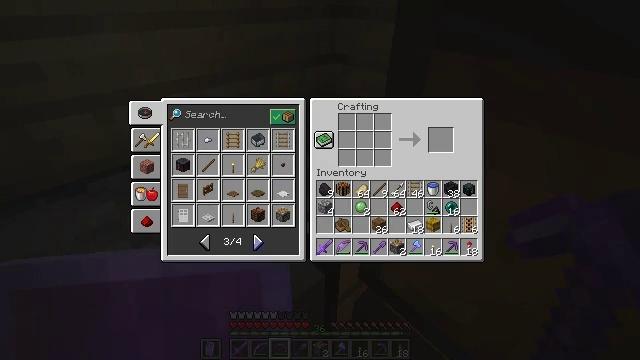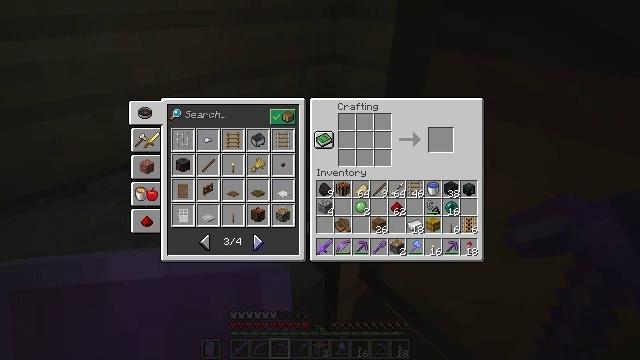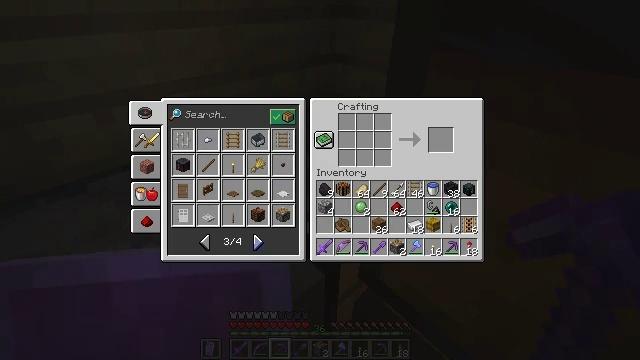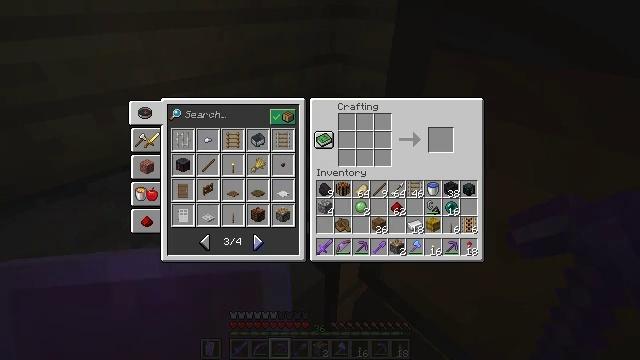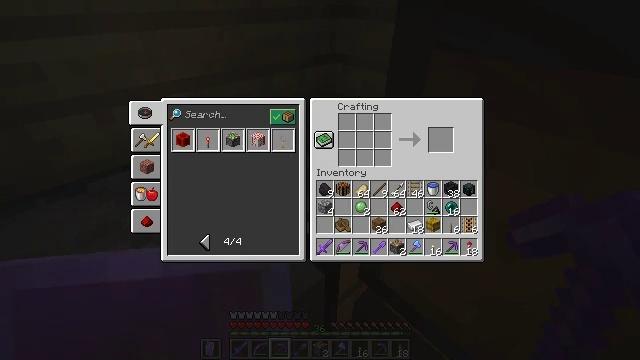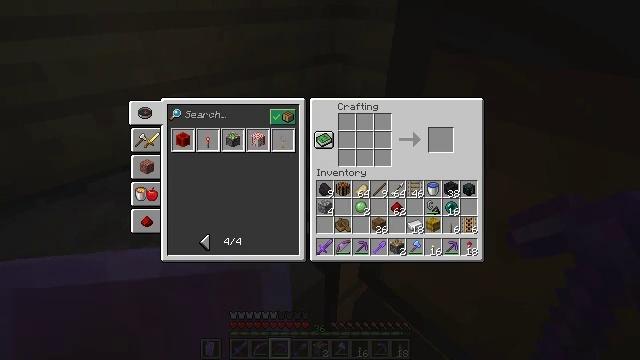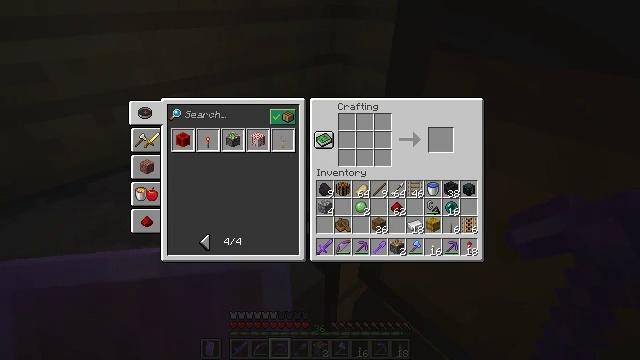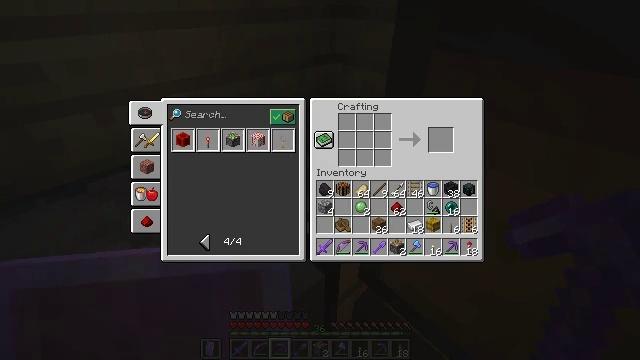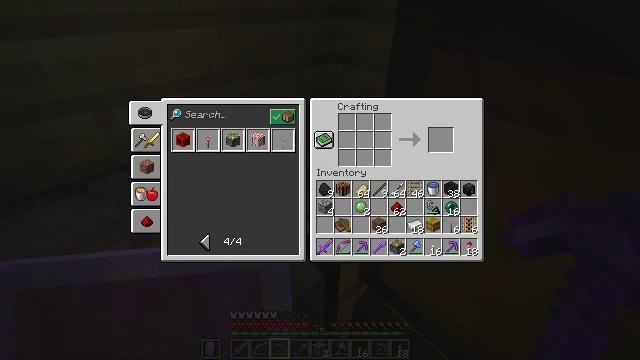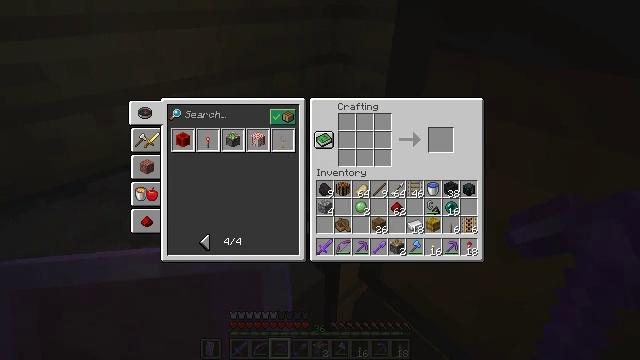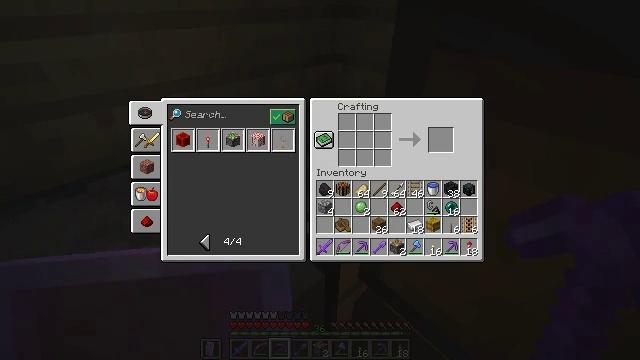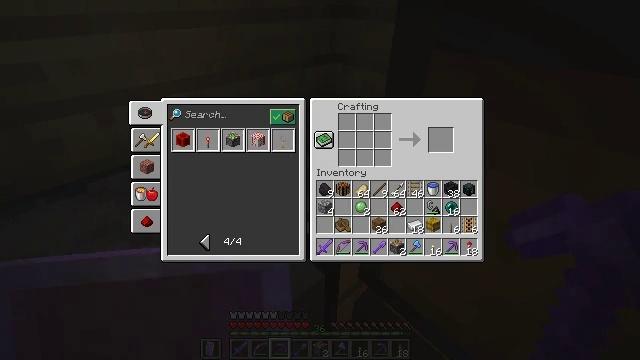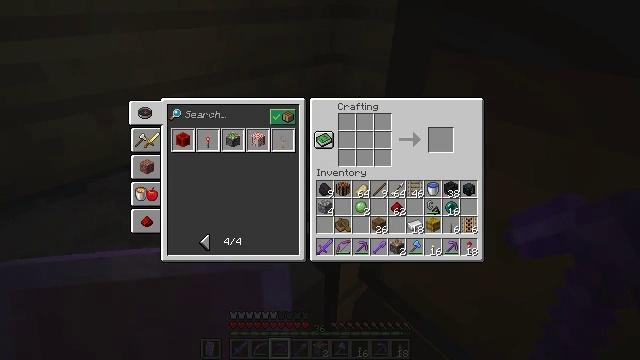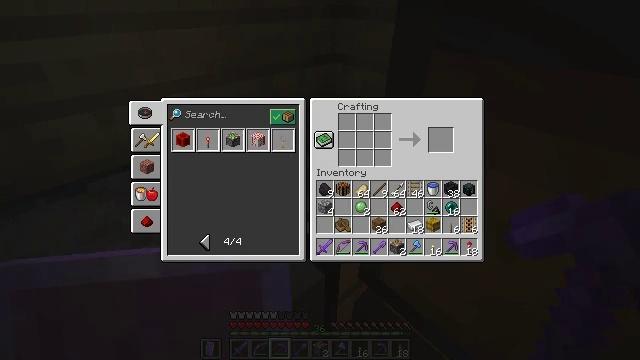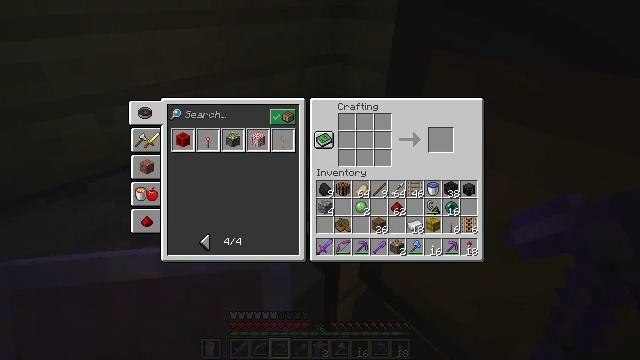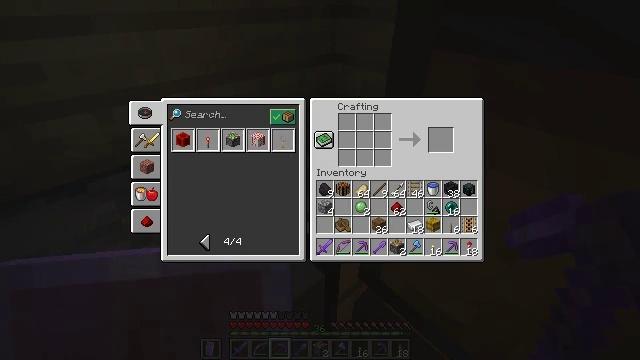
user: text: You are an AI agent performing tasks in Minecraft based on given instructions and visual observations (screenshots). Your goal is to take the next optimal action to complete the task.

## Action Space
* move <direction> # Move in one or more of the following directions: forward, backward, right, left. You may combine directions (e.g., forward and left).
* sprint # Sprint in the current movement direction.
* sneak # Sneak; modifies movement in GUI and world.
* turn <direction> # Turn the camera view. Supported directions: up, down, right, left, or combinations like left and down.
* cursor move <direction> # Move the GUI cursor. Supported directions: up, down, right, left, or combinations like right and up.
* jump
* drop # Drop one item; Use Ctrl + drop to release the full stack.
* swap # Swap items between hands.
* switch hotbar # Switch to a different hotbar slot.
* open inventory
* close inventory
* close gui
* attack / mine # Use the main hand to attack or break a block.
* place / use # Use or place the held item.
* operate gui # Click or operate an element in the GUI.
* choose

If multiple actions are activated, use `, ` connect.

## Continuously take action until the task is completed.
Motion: motion action
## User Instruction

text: Craft the sticky piston using slimeball and piston.
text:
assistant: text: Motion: no_op
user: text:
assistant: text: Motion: no_op
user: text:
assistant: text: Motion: no_op
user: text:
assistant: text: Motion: attack / mine
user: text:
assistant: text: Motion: attack / mine
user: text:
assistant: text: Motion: attack / mine
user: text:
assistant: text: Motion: no_op
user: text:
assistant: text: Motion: no_op
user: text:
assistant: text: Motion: no_op
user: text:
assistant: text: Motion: no_op
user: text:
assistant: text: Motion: no_op
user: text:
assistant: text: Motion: no_op
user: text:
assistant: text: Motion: no_op
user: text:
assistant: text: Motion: no_op
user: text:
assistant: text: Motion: turn up
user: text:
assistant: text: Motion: turn up
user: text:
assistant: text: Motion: turn up
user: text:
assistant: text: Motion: no_op
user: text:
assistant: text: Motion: no_op
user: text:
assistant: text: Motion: no_op
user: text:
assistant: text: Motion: no_op
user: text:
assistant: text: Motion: no_op
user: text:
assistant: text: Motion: no_op
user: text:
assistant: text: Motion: no_op
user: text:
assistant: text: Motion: no_op
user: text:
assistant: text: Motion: no_op
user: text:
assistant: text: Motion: no_op
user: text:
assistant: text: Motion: attack / mine
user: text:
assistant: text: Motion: attack / mine
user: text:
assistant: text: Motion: attack / mine